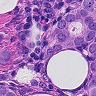
Metastatic tissue present: yes